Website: apple
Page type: customer-info-address
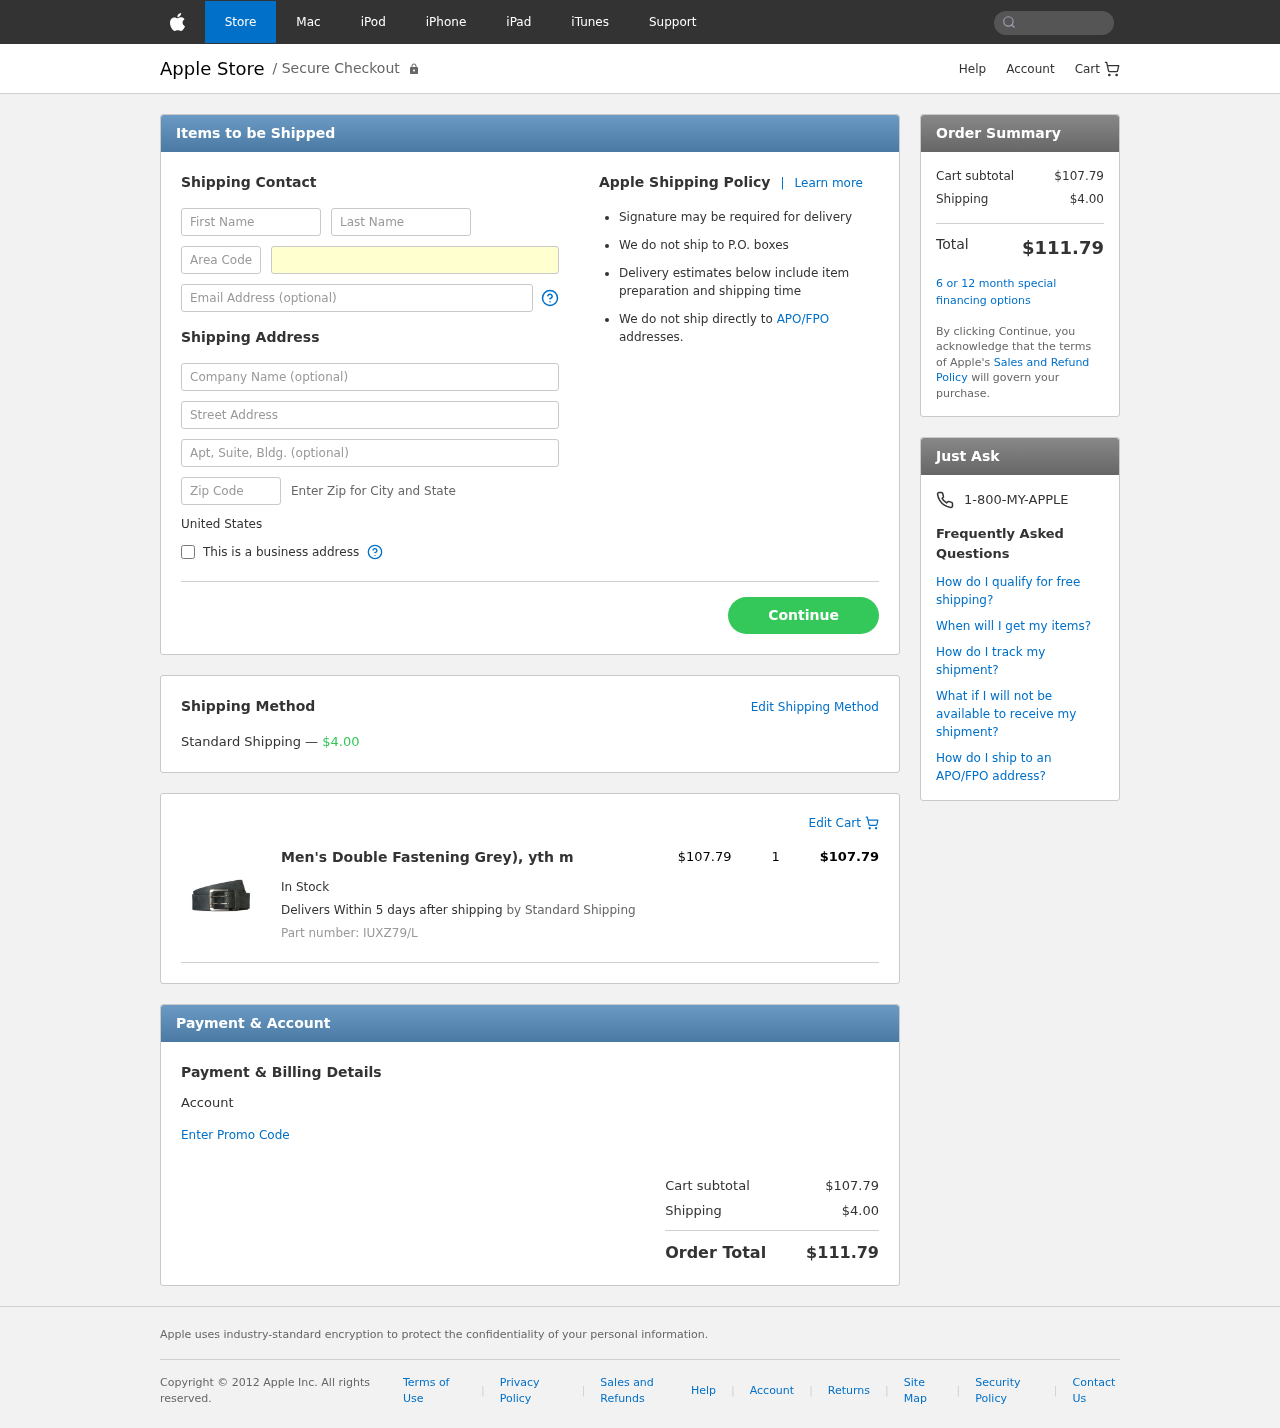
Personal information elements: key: PII_COUNTRY
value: United States
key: PII_FIRSTNAME
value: Shannon
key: PII_LASTNAME
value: Brooks
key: PII_PHONE_AREA
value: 974
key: PII_PHONE_LINE
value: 5790
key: PII_EMAIL
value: shannonbrooks@hotmail.com
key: PII_STREET
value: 817 Juan Stravenue
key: PII_POSTCODE
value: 51238
Product elements: key: PRODUCT1_NAME
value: Men's Double Fastening Grey), yth m
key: PRODUCT1_PRICE
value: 107.79
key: PRODUCT1_QUANTITY
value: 1
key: PRODUCT1_SKU
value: IUXZ79/L
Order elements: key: ORDER_SHIPPING_COST
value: $4.00
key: ORDER_ITEM_TOTAL
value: $107.79
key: ORDER_SUBTOTAL
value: $107.79
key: ORDER_TOTAL
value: $111.79